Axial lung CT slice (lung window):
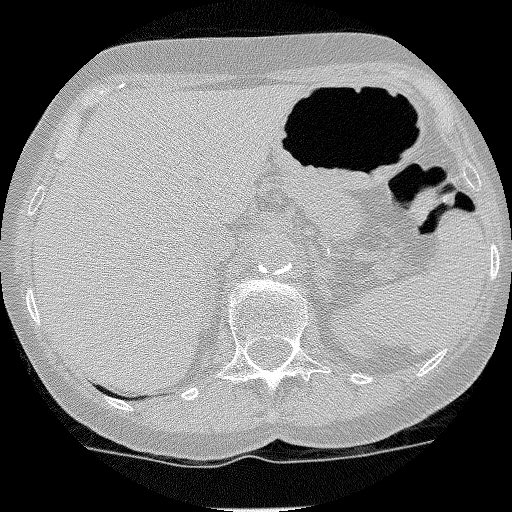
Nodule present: no